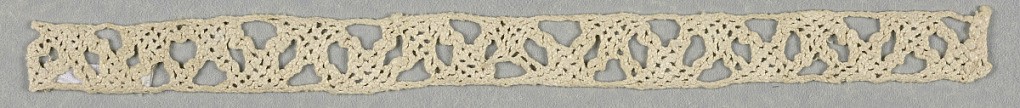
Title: Band
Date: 16th–17th century
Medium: natural linen Technique: bobbin lace, continuous braid-like
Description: Fragment of a coarse-worked band in a geometric pattern.